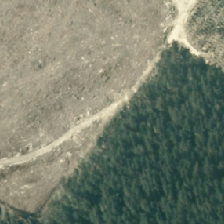
Land cover: harvested_forest